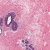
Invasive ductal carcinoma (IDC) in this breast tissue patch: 0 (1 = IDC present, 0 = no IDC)